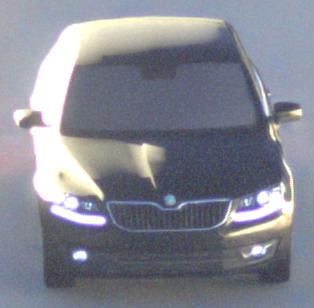
Make: Skoda
Model: Octavia 1.2 TSI
Detailed model: Octavia (III) Limousine
Model produced from: 2013/02
Model produced until: 2015/04
Doors: 5
Color: black
Road condition: dry road
Daytime: sunrise or sunset
Contrast: high contrast